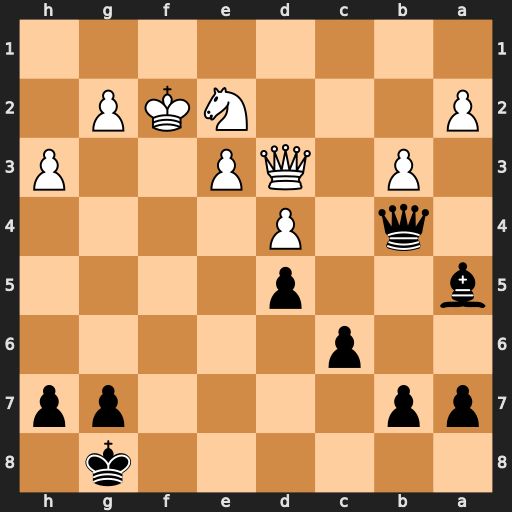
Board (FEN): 6k1/pp4pp/2p5/b2p4/1q1P4/1P1QP2P/P3NKP1/8
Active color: b
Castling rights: -
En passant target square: -
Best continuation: Qe1+ Kf3 Qf1+